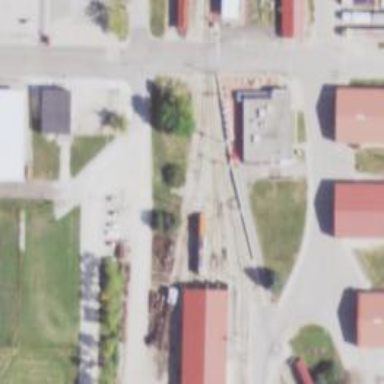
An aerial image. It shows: Preserved rail yard. The yard contains railway tracks.